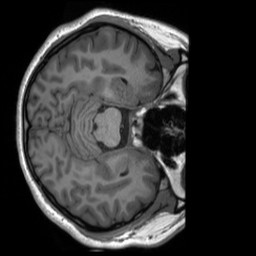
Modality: T1w
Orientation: axial
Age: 19
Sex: female
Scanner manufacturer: siemens
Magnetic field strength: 3 T
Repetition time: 2.3 s
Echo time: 0.00232 s